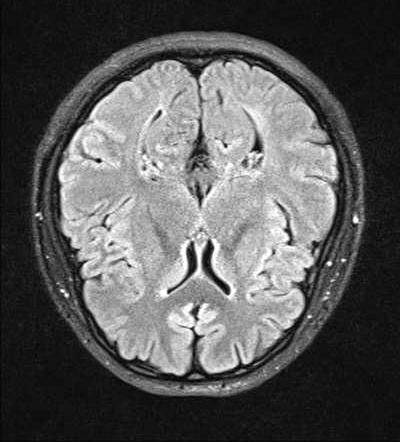
Label: notumor